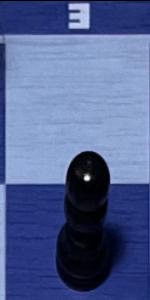
Label: Pawn_Black